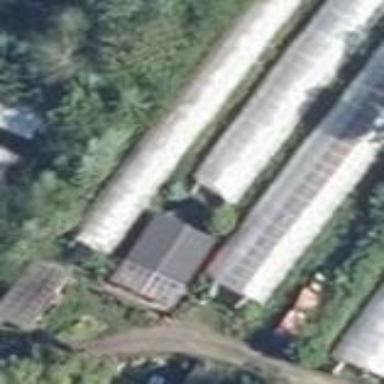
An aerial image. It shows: Greenhouse.